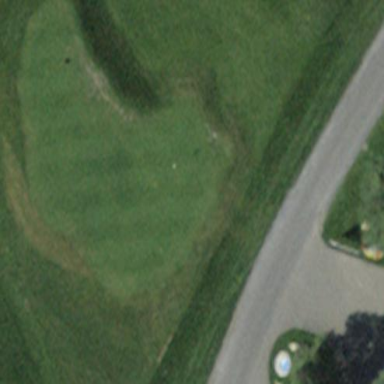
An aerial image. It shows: Green golf area with grass land use.